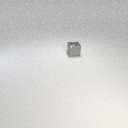
small gray metal cube